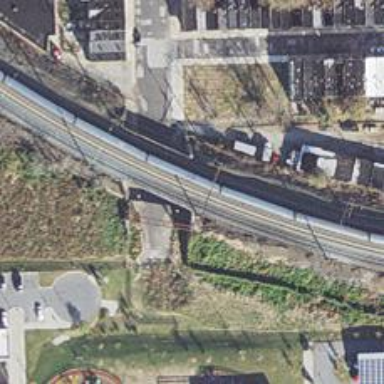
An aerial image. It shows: Bridge over railway with electrified contact lines.